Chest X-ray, PA view. Patient: 10 years old, sex M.
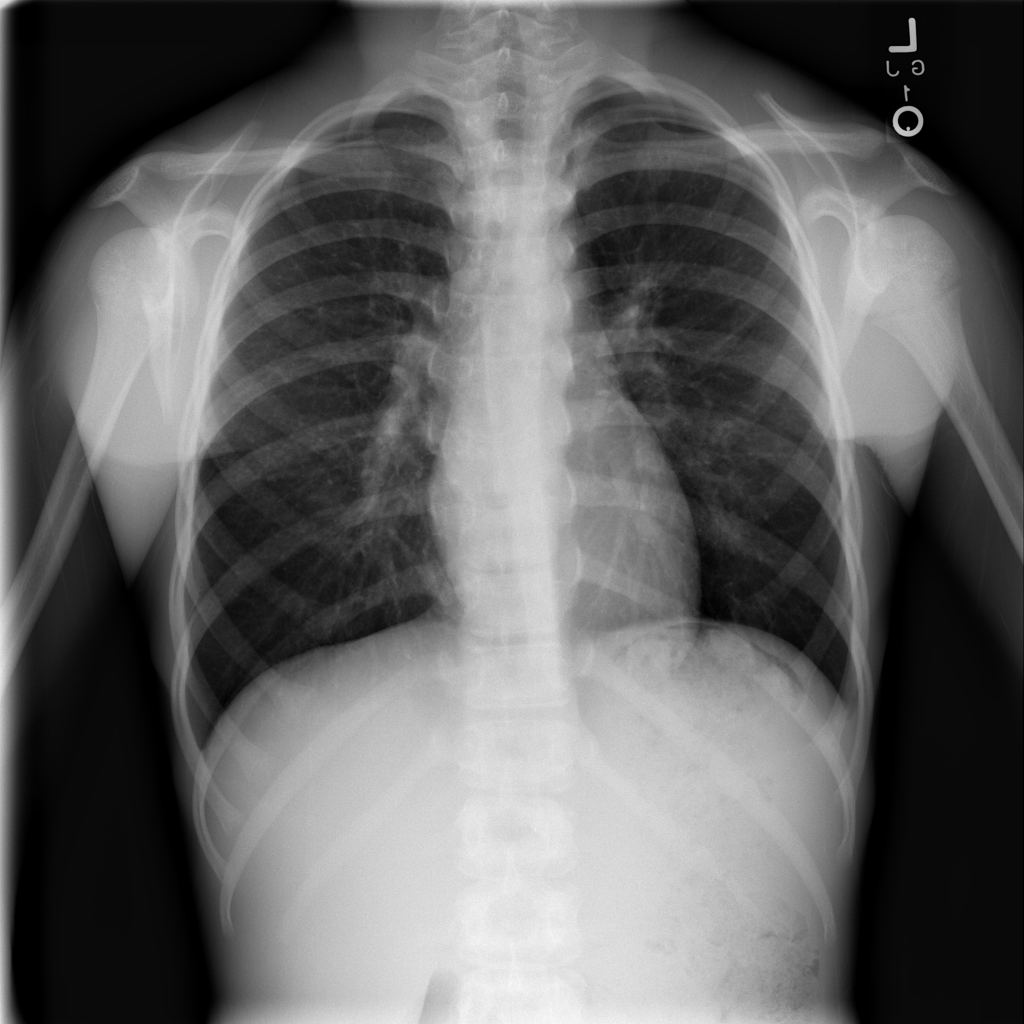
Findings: No Finding